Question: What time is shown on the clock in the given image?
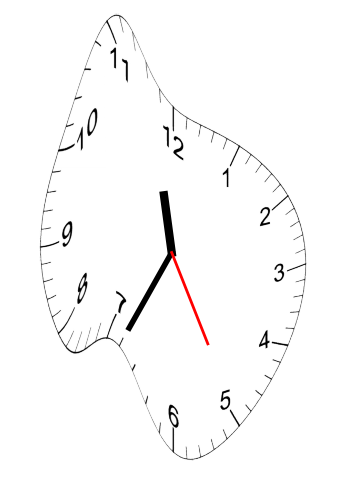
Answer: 11:34:25